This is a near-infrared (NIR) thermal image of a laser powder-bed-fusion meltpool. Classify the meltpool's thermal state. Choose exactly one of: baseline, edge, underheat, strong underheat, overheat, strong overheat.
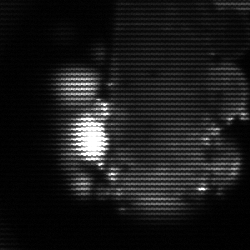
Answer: strong underheat